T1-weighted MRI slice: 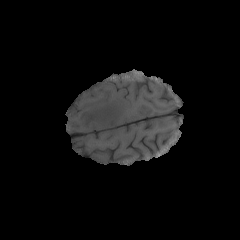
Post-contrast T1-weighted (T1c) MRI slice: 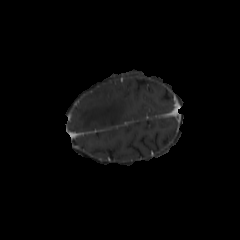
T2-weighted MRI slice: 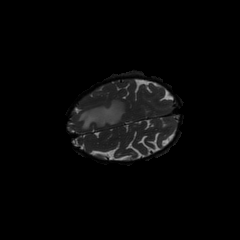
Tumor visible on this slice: yes